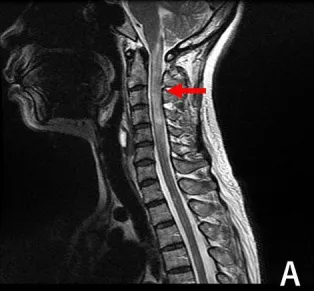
Magnetic resonance imaging (MRI) of cervical to thoracic spinal cord. (A) Sagittal T2 MRI showing longitudinally extensive transverse myelitis (arrow) from the lower part of the medulla oblongata to C5 with marked edema.
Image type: radiology (mri)